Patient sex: M
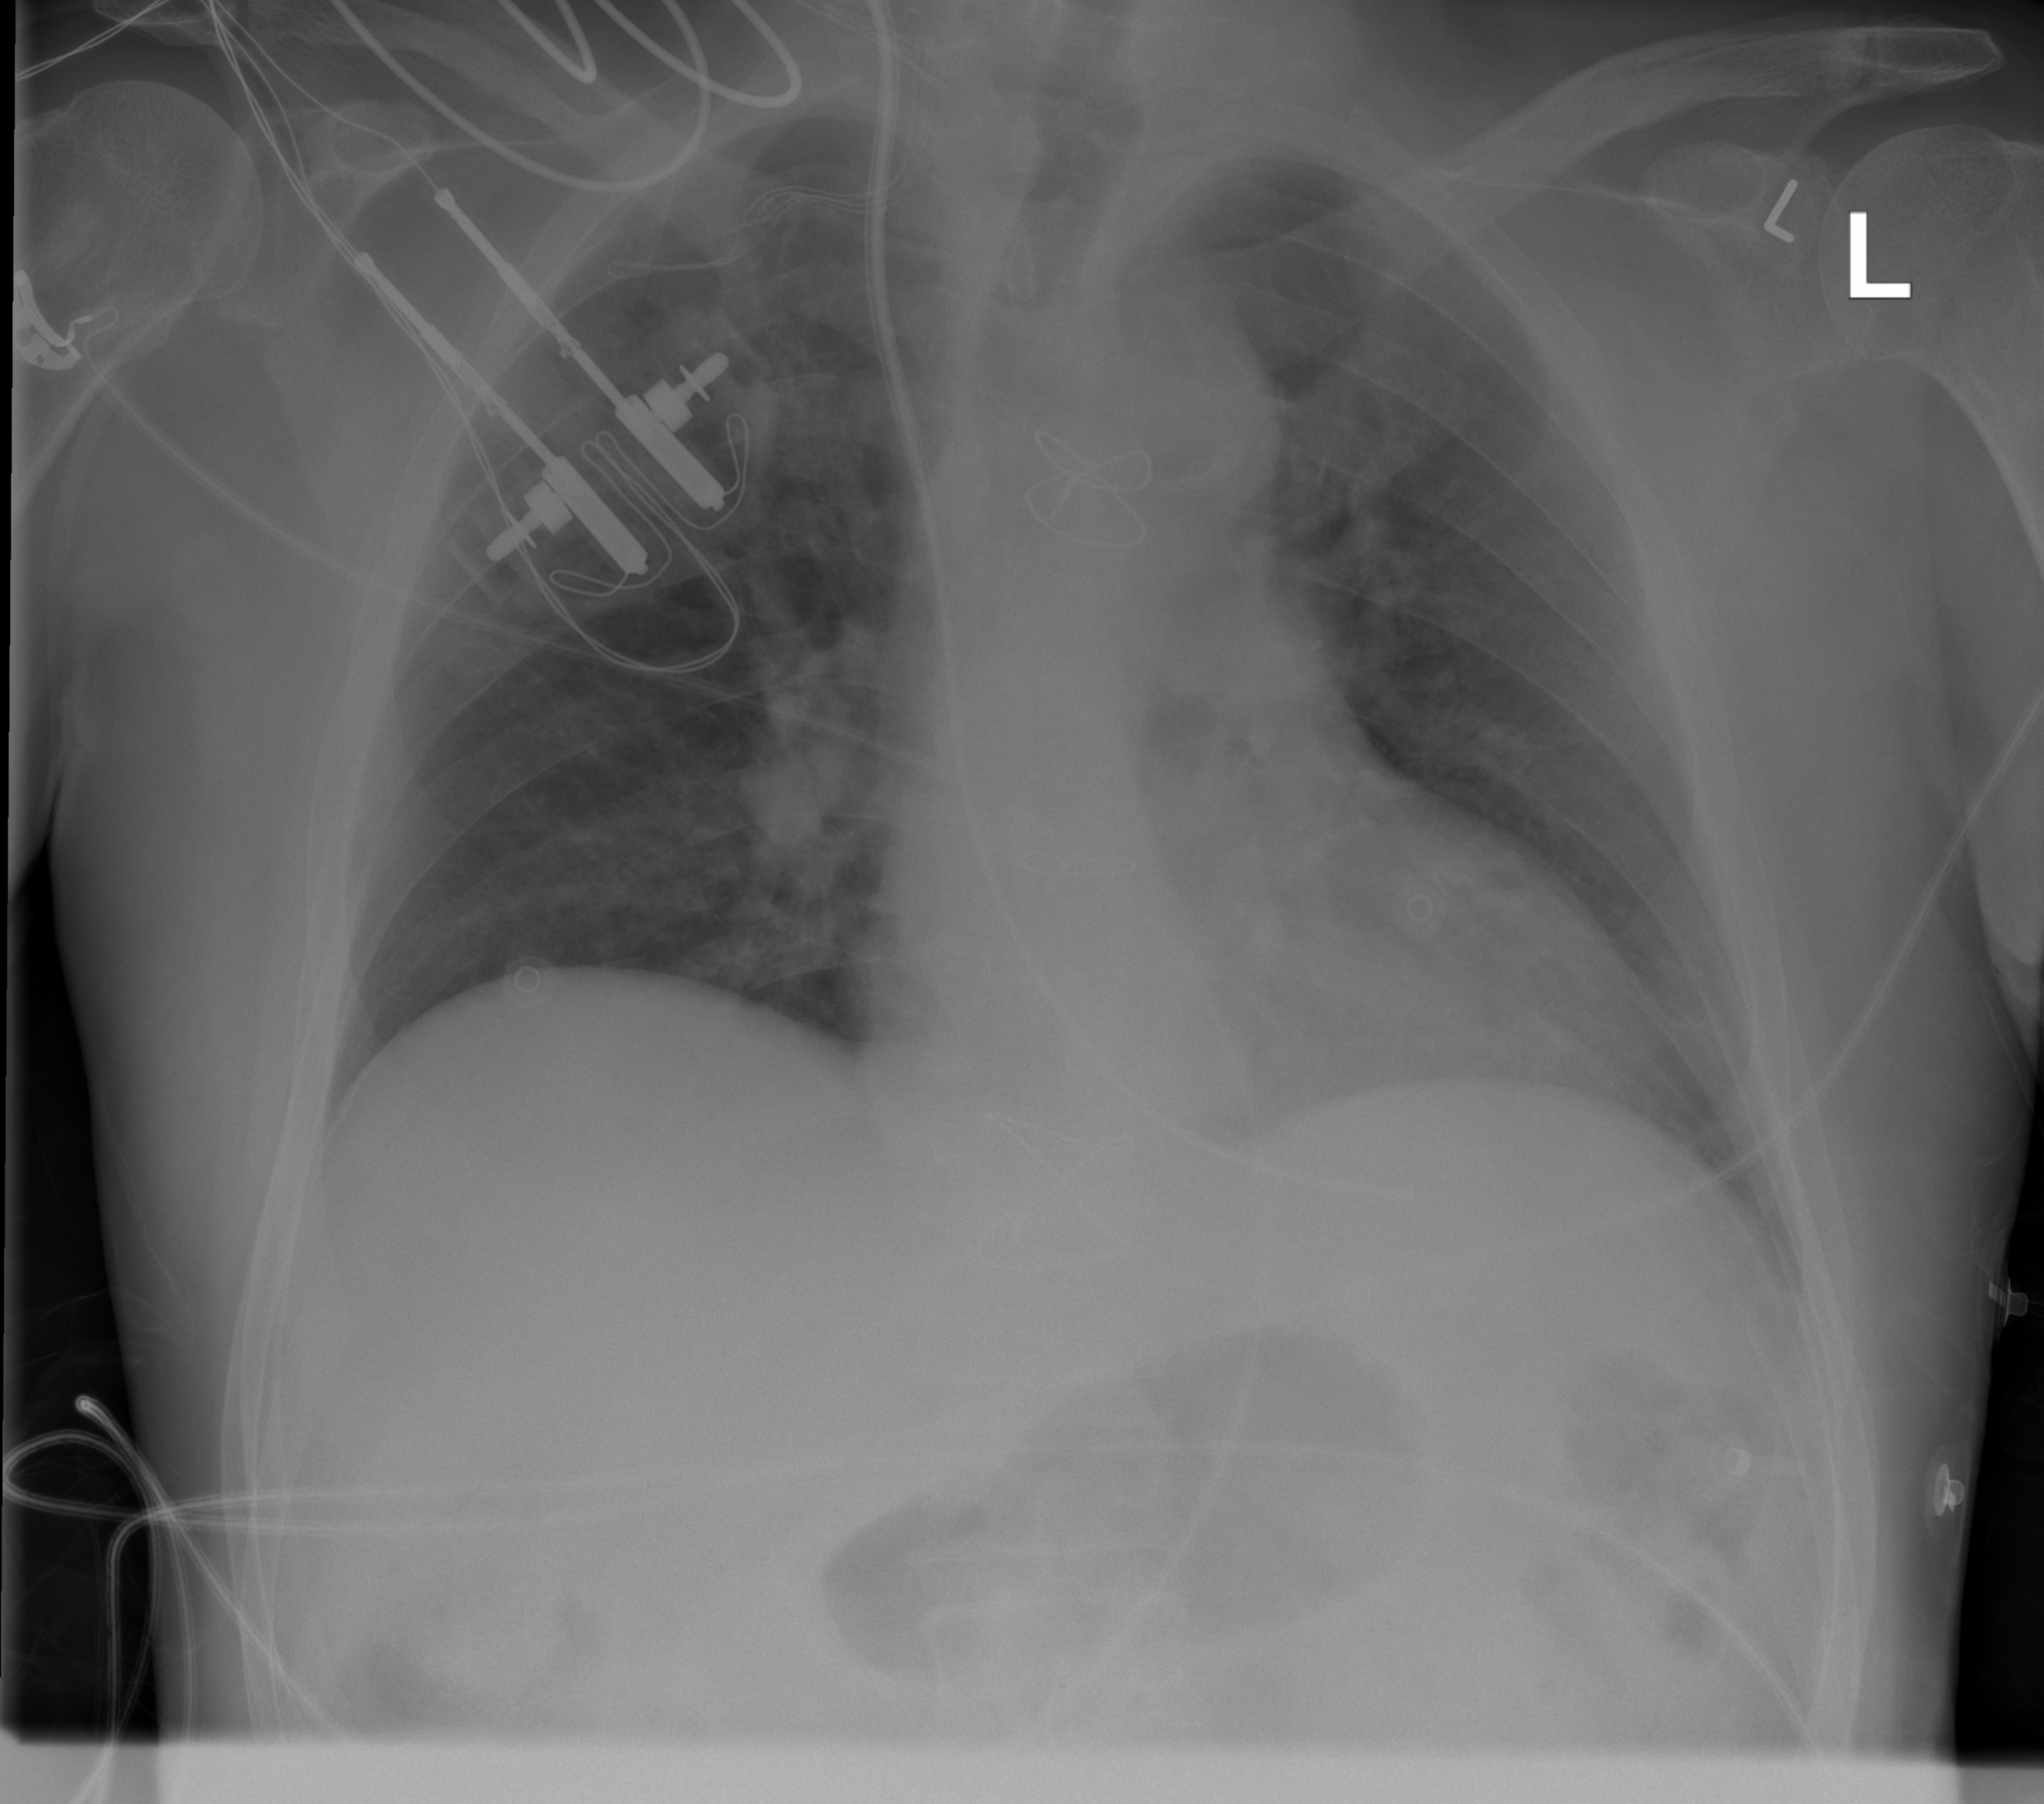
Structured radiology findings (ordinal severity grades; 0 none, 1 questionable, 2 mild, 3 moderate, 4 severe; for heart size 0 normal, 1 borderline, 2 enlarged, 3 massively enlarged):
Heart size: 2
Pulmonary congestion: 0
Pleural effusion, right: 0
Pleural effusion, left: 0
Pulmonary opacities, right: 2
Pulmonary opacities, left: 0
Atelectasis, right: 0
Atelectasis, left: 0